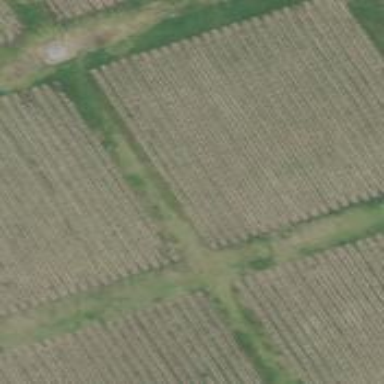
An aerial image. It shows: Agricultural area marked by row of trees.